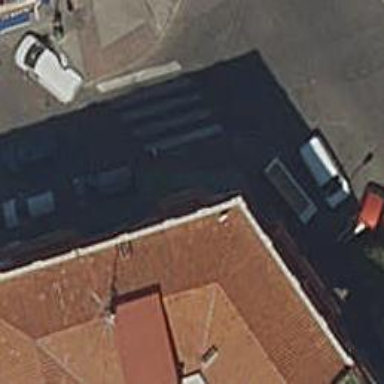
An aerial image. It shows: Restaurant.